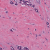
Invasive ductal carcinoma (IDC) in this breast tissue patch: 1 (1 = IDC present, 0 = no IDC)